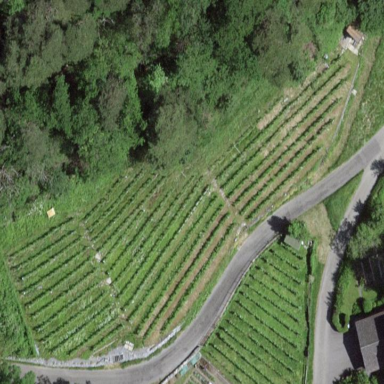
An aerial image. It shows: Vineyard where grapes are grown.